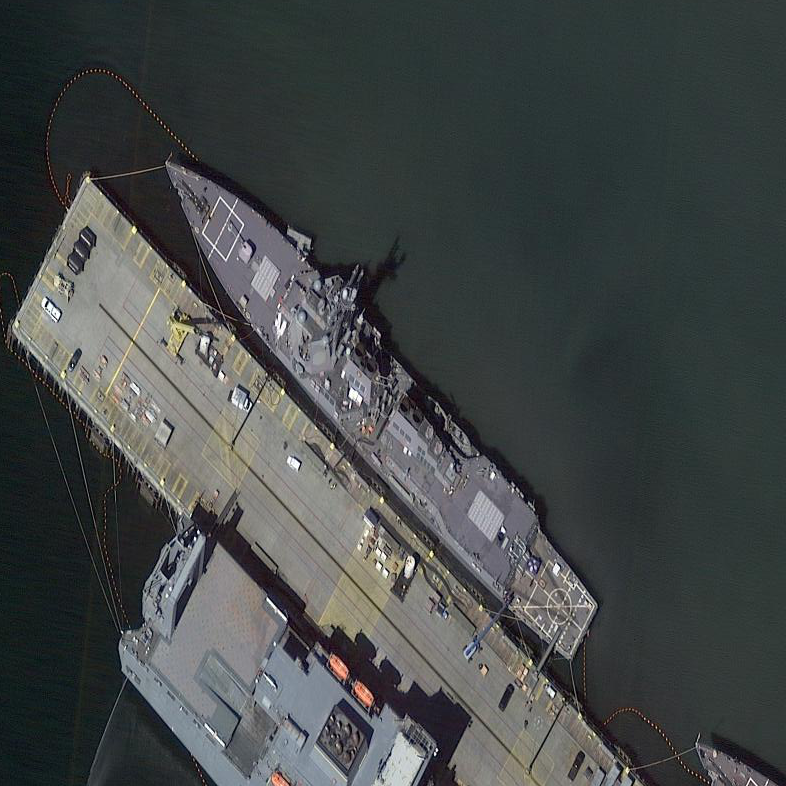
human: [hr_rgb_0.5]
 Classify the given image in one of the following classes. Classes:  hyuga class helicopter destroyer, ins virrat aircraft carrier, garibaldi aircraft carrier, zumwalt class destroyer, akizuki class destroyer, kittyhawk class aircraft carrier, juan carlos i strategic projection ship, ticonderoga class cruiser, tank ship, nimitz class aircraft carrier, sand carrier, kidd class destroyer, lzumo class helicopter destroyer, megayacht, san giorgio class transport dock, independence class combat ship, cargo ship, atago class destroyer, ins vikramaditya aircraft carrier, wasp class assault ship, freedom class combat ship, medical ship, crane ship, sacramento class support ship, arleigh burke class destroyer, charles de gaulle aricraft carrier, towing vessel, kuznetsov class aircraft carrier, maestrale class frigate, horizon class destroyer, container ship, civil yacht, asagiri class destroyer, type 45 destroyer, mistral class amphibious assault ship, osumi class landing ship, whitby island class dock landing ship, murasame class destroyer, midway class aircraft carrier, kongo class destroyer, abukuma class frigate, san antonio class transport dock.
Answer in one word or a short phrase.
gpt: Arleigh Burke class destroyer